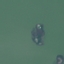
Label: SeaLake